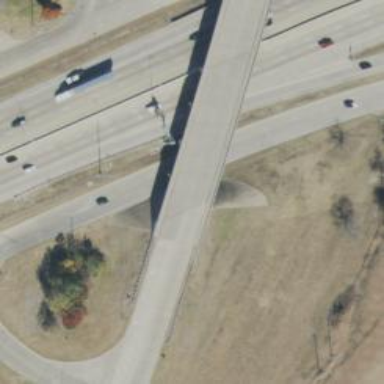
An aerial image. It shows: Unclassified road crossing viaduct bridge.